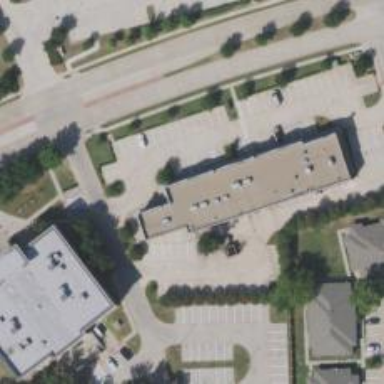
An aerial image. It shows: Clinic.